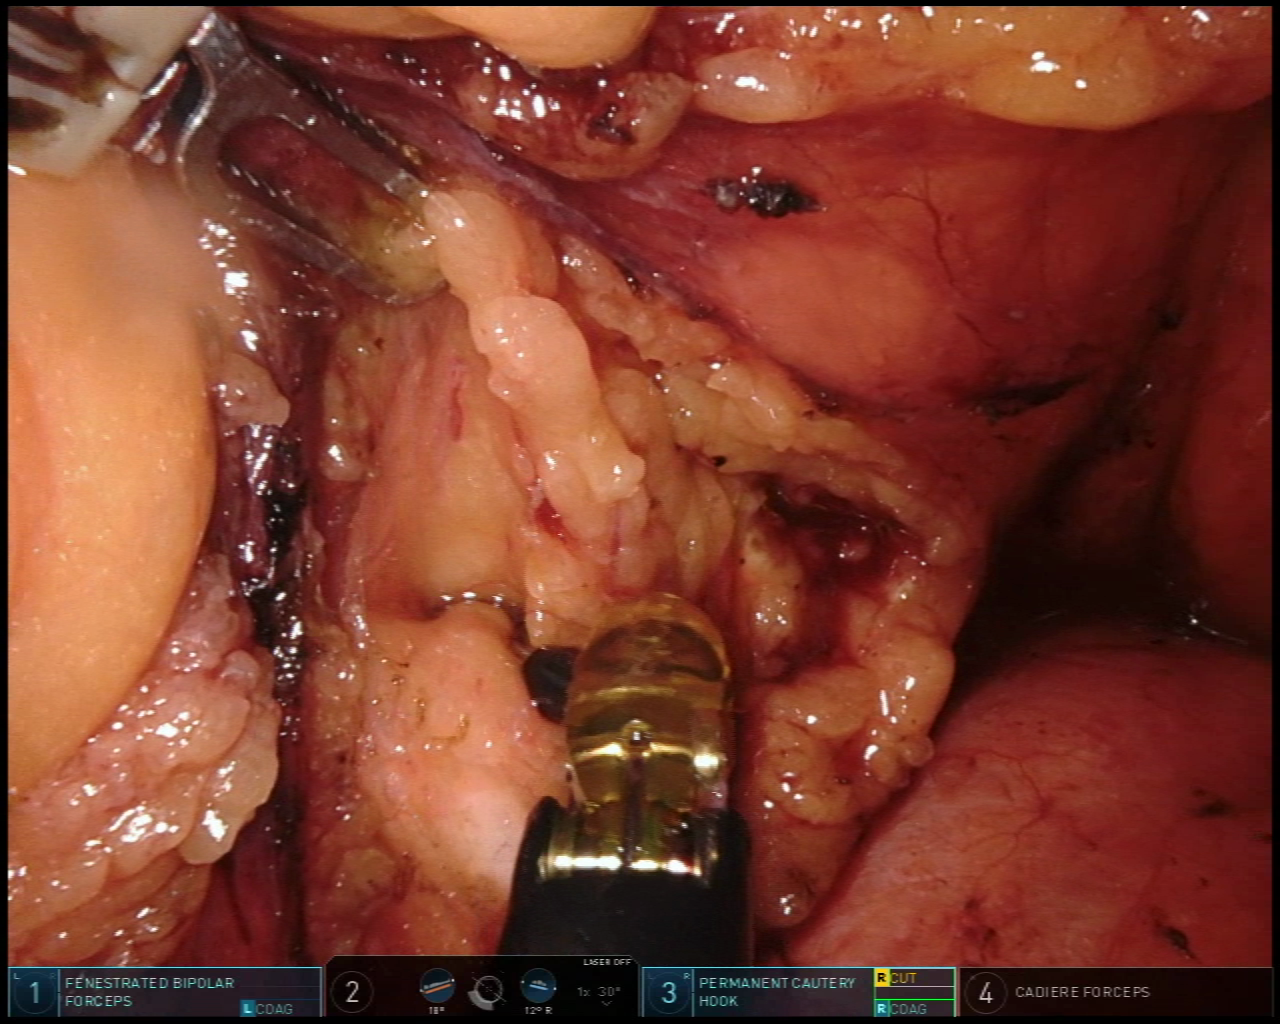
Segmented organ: pancreas
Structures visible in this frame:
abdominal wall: no
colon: no
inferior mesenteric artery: no
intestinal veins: no
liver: no
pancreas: yes
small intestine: no
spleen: no
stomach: no
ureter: no
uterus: no
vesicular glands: no